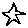
Label: star